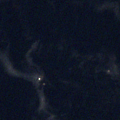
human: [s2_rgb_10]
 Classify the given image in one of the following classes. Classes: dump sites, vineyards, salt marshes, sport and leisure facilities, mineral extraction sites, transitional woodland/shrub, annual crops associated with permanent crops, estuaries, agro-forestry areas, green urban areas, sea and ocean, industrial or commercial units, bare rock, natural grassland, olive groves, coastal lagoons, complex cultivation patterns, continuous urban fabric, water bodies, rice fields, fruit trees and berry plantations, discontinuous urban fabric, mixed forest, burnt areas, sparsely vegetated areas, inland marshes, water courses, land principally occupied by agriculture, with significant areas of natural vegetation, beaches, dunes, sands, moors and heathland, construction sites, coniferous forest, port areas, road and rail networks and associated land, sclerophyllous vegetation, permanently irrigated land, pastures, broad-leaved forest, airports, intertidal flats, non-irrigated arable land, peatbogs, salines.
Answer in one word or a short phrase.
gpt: water bodies